Question: <URL>
Im trying to highlight text using Jquery, it works with shorter selections(like 3 to 5 words), but not longer selections(see image attached)
When you click the highlight link the selected text should change to yellow color.

Whenever i try to do longer selections i get this error:
'''
Uncaught TypeError: Cannot read property 'replace' of undefined
'''
You can find the whole code on the <URL>
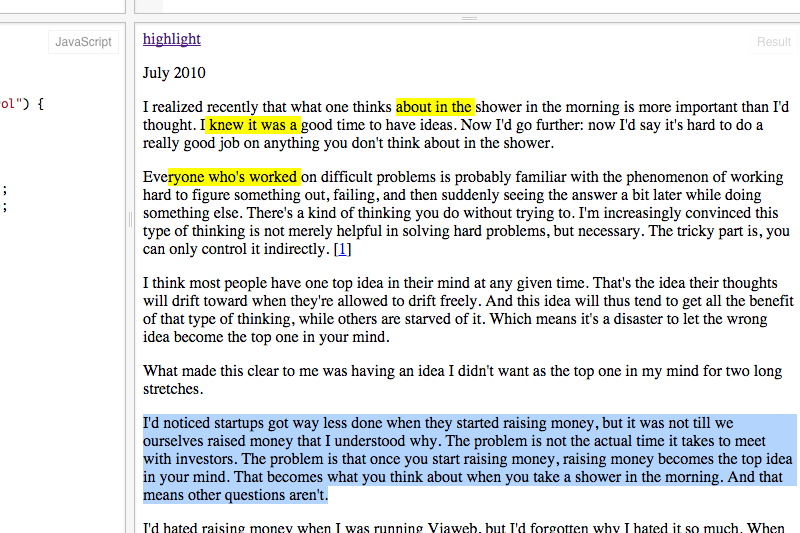
Answer: Try this.
'''
$(document).on( "click", ".share_link", function() {
var sel = window.getSelection ? window.getSelection() : document.selection.createRange(); // FF : IE
if(sel.getRangeAt){ // thats for FF
var range = sel.getRangeAt(0);
var newNode = document.createElement("span");
newNode.setAttribute('class', 'high');
range.surroundContents(newNode);
} else { //and thats for IE7
sel.pasteHTML('<span class="someclass">'+sel.htmlText+'</span>');
}
});
'''
FIDDLE: <URL>
This works well with long selection